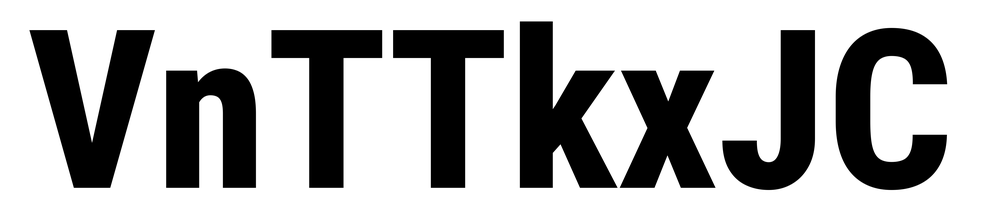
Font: Roboto_Condensed_ExtraBold